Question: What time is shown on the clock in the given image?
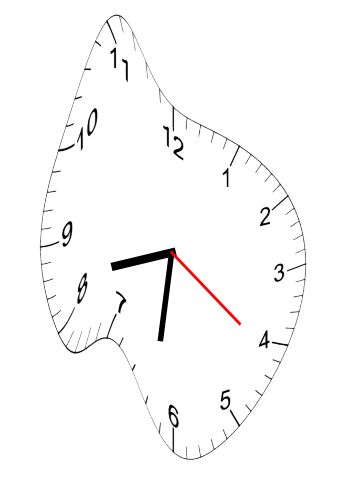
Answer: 08:31:21